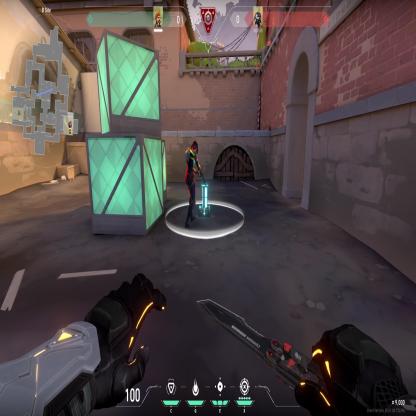
Label: enemy ; planted spike